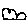
Label: cloud